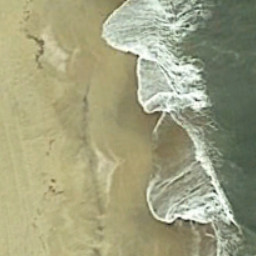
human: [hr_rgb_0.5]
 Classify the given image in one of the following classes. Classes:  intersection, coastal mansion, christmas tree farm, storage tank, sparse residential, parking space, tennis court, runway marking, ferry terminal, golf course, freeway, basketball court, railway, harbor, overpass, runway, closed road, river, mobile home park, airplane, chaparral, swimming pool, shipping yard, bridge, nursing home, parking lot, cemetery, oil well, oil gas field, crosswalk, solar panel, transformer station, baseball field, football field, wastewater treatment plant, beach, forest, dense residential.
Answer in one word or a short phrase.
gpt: beach